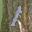
Label: 1